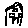
Label: house